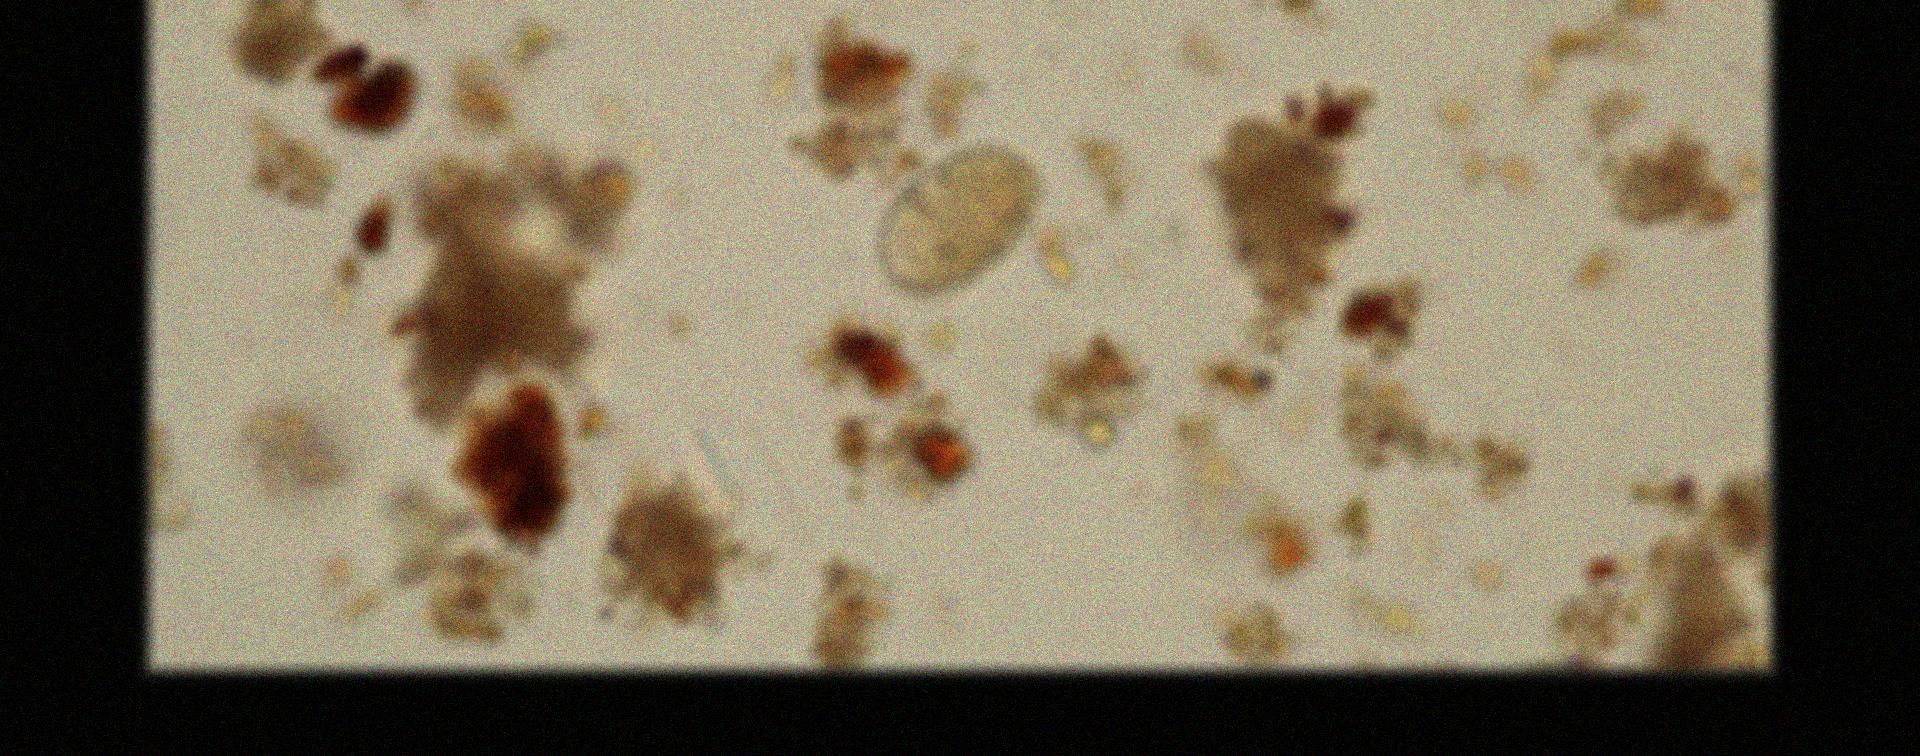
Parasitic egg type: Hookworm egg